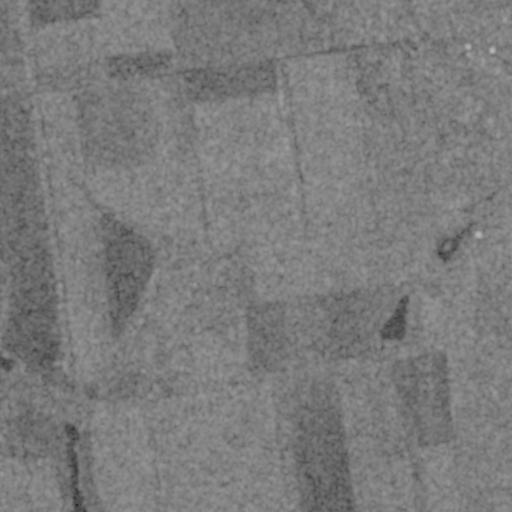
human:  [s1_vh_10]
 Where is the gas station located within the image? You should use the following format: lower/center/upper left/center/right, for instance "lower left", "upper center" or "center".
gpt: The gas station is located in the upper right of the image.
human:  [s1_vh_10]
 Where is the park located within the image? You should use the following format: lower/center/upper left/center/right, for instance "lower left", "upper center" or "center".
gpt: The park is located in the upper right of the image.
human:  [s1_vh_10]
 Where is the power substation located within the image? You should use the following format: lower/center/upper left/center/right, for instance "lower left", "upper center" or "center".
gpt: The power substation is located in the center of the image.
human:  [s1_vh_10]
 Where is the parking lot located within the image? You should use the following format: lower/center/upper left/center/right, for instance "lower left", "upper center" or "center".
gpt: There is no parking lot in the image.

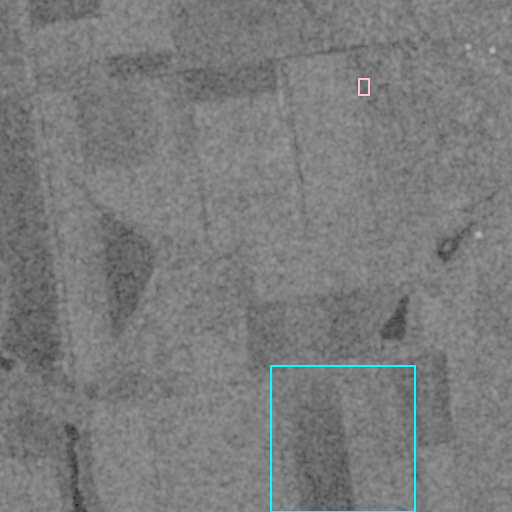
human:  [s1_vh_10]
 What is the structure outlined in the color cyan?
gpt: The structure outlined in cyan is a crop field.
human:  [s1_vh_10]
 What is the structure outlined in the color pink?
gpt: The structure outlined in pink is a park.
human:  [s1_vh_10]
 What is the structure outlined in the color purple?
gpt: There is no purple outline.